Question: '''
#header {
margin-top: 0.5em;
margin-left: 2em;
margin-right: 2em;
text-align: center;
}
*,
*::before,
*::after {
box-sizing: border-box;
font-family: 'Roboto', sans-serif;
}
#question {
font-family: 'Dosis', sans-serif;
font-size: 38px;
padding: 30px 10px;
}
body {
--hue: var(--hue-neutral);
padding: 0;
margin: 0;
display: flex;
width: 100vw;
height: 100vh;
justify-content: center;
align-items: center;
background-color: hsl(var(--hue), 74%, 75%);
}
.container {
width: 1000px;
max-width: 50%;
background-color: white;
border-radius: 20px;
padding: 20px;
box-shadow: 0 0 10px 2px;
}
.btn-grid {
display: grid;
grid-template-columns: repeat(2, auto);
gap: 20px;
margin: 20px, 0;
}
.btn {
--hue: var(--hue-neutral);
border: 2px solid hsl(var(--hue), 54%, 12%);
background-color: hsl(var(--hue), 81%, 40%);
border-radius: 5px;
padding: 10px 10px 10px 10px;
color: black;
outline: none;
font-size: 25px;
}
.start-btn,
.next-btn {
font-size: 1.5rem;
padding: 10px, 10px;
}
.controls {
margin: 10px;
display: flex;
justify-content: center;
align-items: center;
}
.hide {
display: none;
}
'''
'''
<!DOCTYPE html>
<html lang="en">
<head>
<meta charset="UTF-8">
<meta name="viewport" content="width=device-width, initial-scale=1.0">
<title>Christmas Quiz</title>
<link href="./styles.css" type="text/css" rel="stylesheet">
<script defer src="script.js"></script>
<link rel="preconnect" href="https://fonts.gstatic.com">
<link href="https://fonts.googleapis.com/css2?family=Dosis&display=swap" rel="stylesheet">
<link rel="preconnect" href="https://fonts.gstatic.com">
<link href="https://fonts.googleapis.com/css2?family=Dosis&family=Roboto:wght@500&display=swap" rel="stylesheet">
</head>
<body>
<div>
<h1 id="header">2020 Quiz</h1>
</div>
<div class="container">
<div id="question-container" class="hide">
<div id="question">Question</div>
<div id="answer-buttons" class="btn-grid">
<button class="btn">Answer 1</button>
<button class="btn">Answer 2</button>
<button class="btn">Answer 3</button>
<button class="btn">Answer 4</button>
</div>
</div>
<div class="controls">
<button id="start-btn" class="start-btn btn">Start</button>
<button id="next-btn" class="next-btn btn hide">Next</button>
</div>
</div>
</body>
</html>
'''
I am struggling to move the heading for my page to the top and centre of the page. I've tried different things but nothing seems to have worked. Here is a picture of the page:

You can see the heading (2020 Quiz) is to the left of the container I created rather than at the top and centre of the page. Also attached is some of the CSS code.
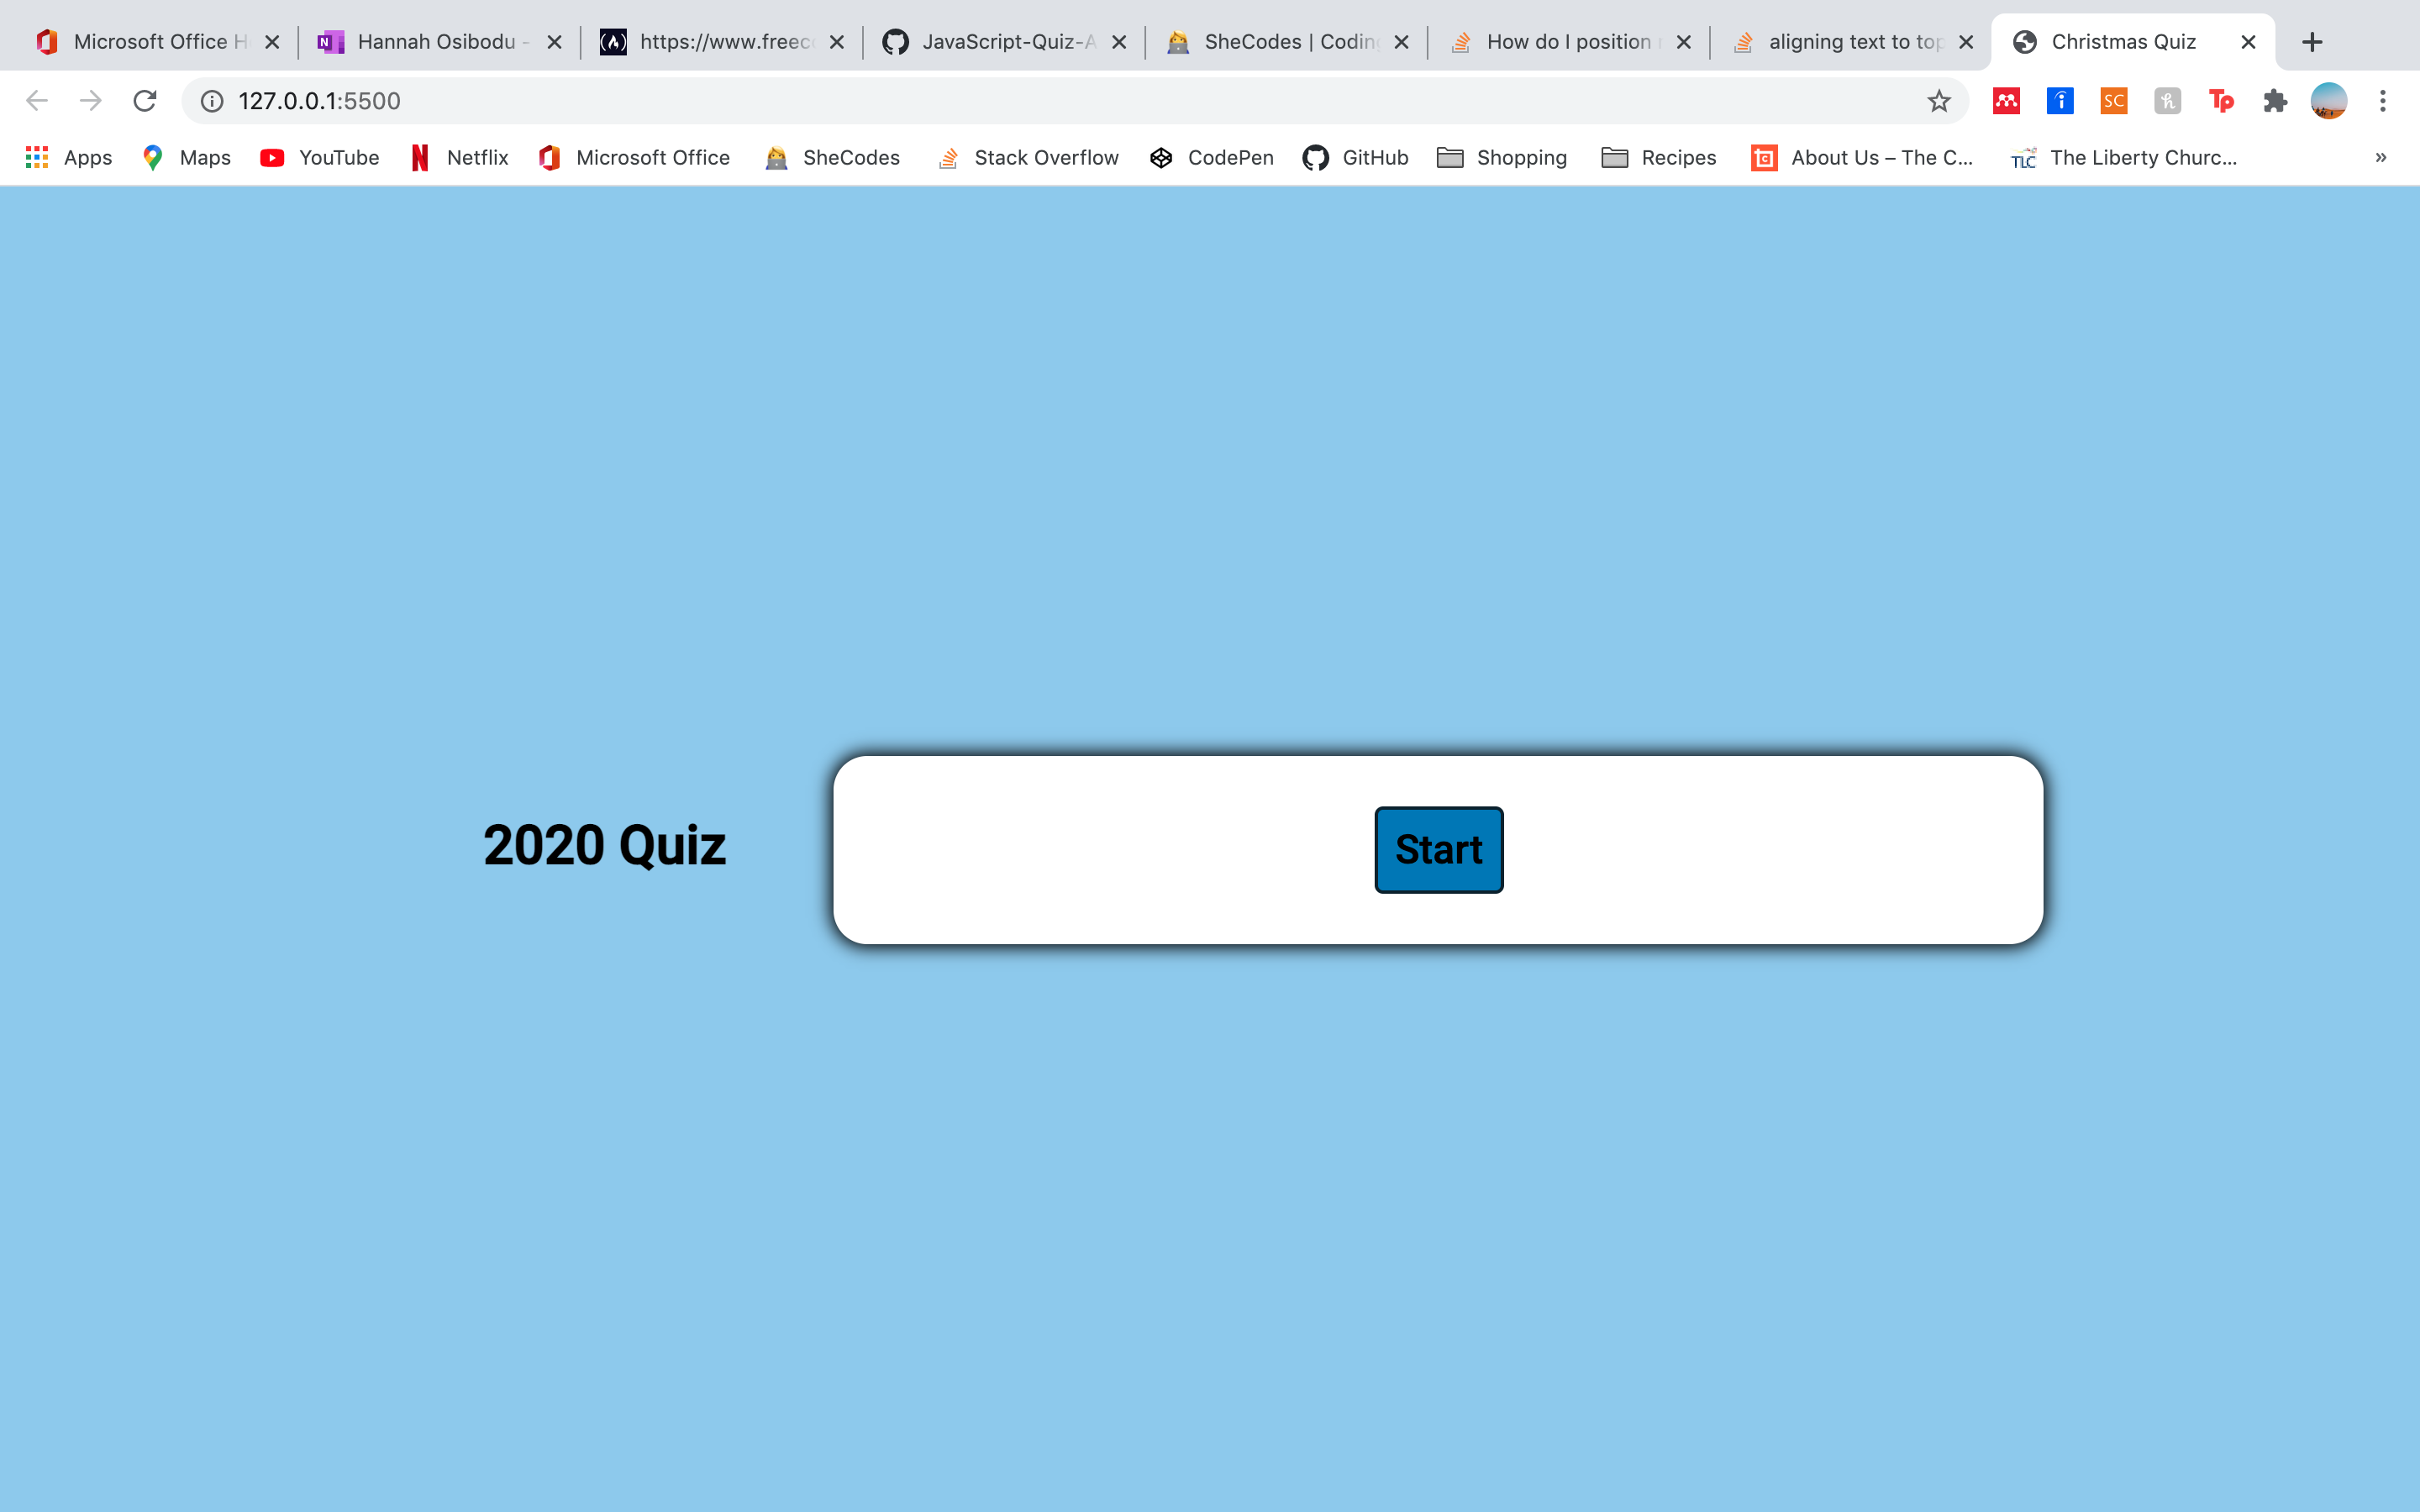
Answer: I've changed 2 things in your code to center it. First off all I added a class to your div surrounding the h1 'header-wrapper' and added 'flex: 0 0 100%;' to make it full width
I've added 'flex-wrap: wrap;' to your body
'''
#header {
margin-top: 0.5em;
margin-left: 2em;
margin-right: 2em;
text-align: center;
}
*,
*::before,
*::after {
box-sizing: border-box;
font-family: 'Roboto', sans-serif;
}
#question {
font-family: 'Dosis', sans-serif;
font-size: 38px;
padding: 30px 10px;
}
body {
--hue: var(--hue-neutral);
padding: 0;
margin: 0;
display: flex;
width: 100vw;
height: 100vh;
justify-content: center;
align-items: center;
background-color: hsl(var(--hue), 74%, 75%);
flex-wrap: wrap;
}
.container {
width: 1000px;
max-width: 50%;
background-color: white;
border-radius: 20px;
padding: 20px;
box-shadow: 0 0 10px 2px;
}
.btn-grid {
display: grid;
grid-template-columns: repeat(2, auto);
gap: 20px;
margin: 20px, 0;
}
.btn {
--hue: var(--hue-neutral);
border: 2px solid hsl(var(--hue), 54%, 12%);
background-color: hsl(var(--hue), 81%, 40%);
border-radius: 5px;
padding: 10px 10px 10px 10px;
color: black;
outline: none;
font-size: 25px;
}
.start-btn,
.next-btn {
font-size: 1.5rem;
padding: 10px, 10px;
}
.controls {
margin: 10px;
display: flex;
justify-content: center;
align-items: center;
}
.hide {
display: none;
}
.header-wrapper {
flex: 0 0 100%;
}
'''
'''
<div class="header-wrapper">
<h1 id="header">2020 Quiz</h1>
</div>
<div class="container">
<div id="question-container" class="hide">
<div id="question">Question</div>
<div id="answer-buttons" class="btn-grid">
<button class="btn">Answer 1</button>
<button class="btn">Answer 2</button>
<button class="btn">Answer 3</button>
<button class="btn">Answer 4</button>
</div>
</div>
<div class="controls">
<button id="start-btn" class="start-btn btn">Start</button>
<button id="next-btn" class="next-btn btn hide">Next</button>
</div>
</div>
'''